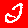
Digit: 2